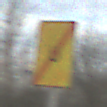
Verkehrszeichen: EndeUmleitung
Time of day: MorningAfternoon
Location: Outdoor (Nature)
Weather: PartlyCloudy
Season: Autumn
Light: Natural